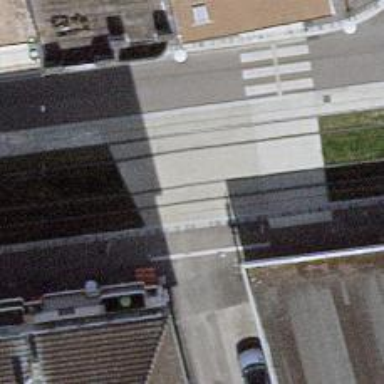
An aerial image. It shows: Tram level crossing on railway.